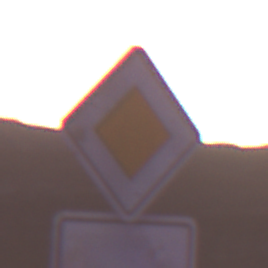
Verkehrszeichen: Vorfahrtsstrasse
Zusatzzeichen unten: VerlaufVorfahrtsstrasse9
Umgebung: Outdoor, Nature
Tageszeit: Dawn
Wetter: PartlyCloudy
Licht: Natural
Jahreszeit: NotSpecified
Kontrast: MediumContrast